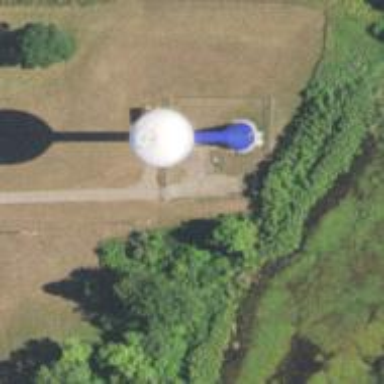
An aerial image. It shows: Water tower that is man-made.